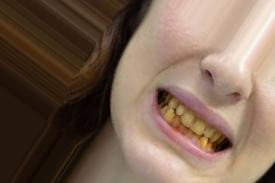
Condition: Tooth Discoloration